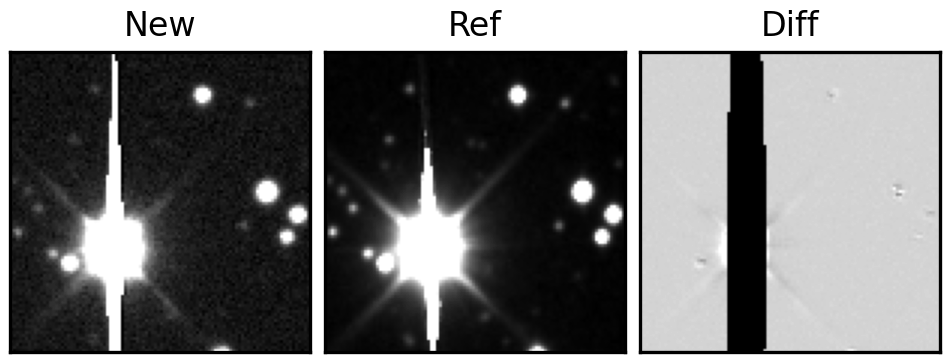
Label: bogus